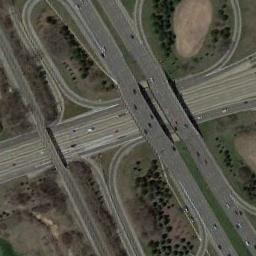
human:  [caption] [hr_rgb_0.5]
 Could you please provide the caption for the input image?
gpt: Many cars are on the overpass .

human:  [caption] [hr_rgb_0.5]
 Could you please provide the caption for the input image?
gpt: The cross-line overpass is over the roads on the green space .

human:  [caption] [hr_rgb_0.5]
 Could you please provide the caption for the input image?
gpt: There are two overpasses and three lakes in this area .

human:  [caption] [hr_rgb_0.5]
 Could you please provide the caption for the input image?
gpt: The overpass is next to the bare land and some trees .

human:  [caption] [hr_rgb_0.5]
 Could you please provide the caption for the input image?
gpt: There are green lawns and some bushes beside the overpass .